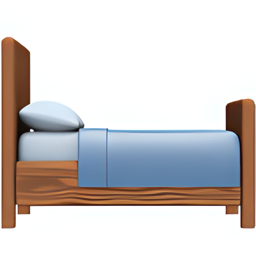
Name: bed
Emoji: 🛏
Group: Objects
Sub-group: household